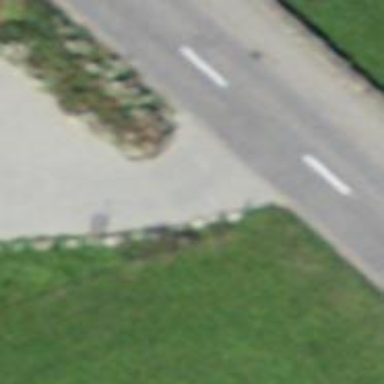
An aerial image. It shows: Driveway leading to service road.